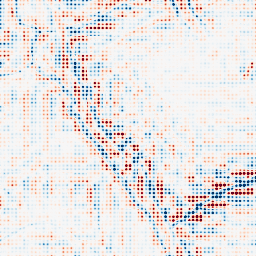
Category: wavelet
Decomposition family: wavelet_reverse_biorthogonal
Decomposition parameters: wavelet: rbio3.5
level: 4
Upsampling method: sinc_hamming
Upsampling parameters: scale: 8
kernel_size: 4
Upsampling scale: 8